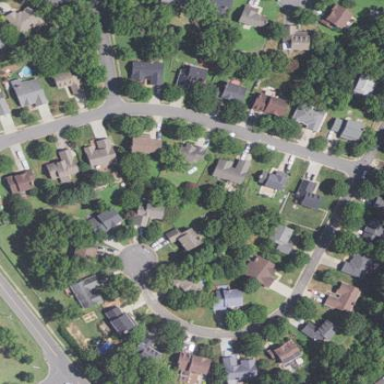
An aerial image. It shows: Single-family residential area in neighborhood setting.